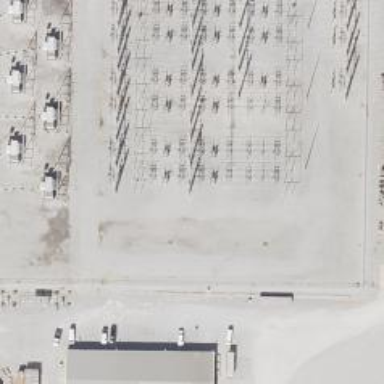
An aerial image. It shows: Switch for power supply.